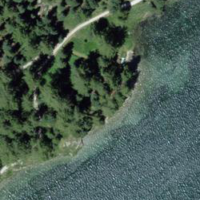
EUNIS habitat code: 14
Species observed at this site:
Tachybaptus ruficollis
Chamaenerion angustifolium
Erebia euryale
Podiceps cristatus
Fulica atra
Enallagma cyathigerum
Anas platyrhynchos
Dendrocopos major
Aythya fuligula
Fringilla coelebs
Arnica montana
Prunella collaris
Pilosella officinarum
Udea lutealis
Turdus merula
Phylloscopus collybita
Parus major
Erithacus rubecula
Pica pica
Sitta europaea
Nucifraga caryocatactes
Oxalis acetosella
Periparus ater